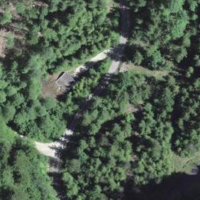
EUNIS habitat code: 44
Species observed at this site:
Cardamine heptaphylla